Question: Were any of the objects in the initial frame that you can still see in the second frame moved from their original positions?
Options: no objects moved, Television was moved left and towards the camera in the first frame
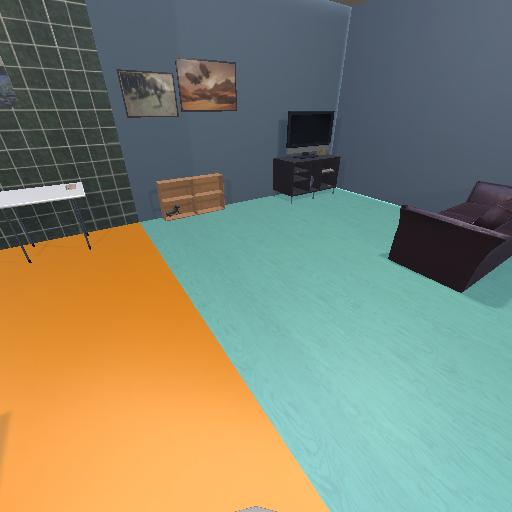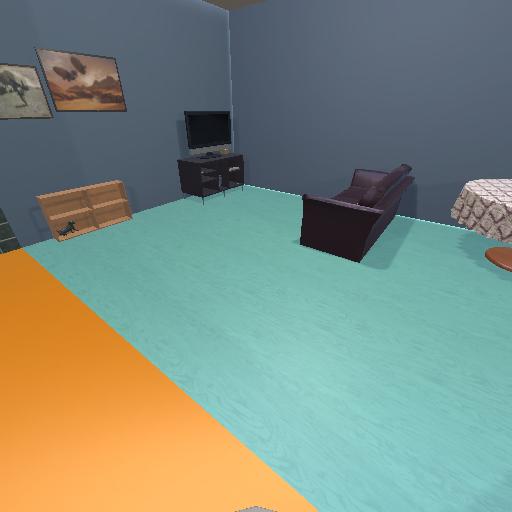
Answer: no objects moved